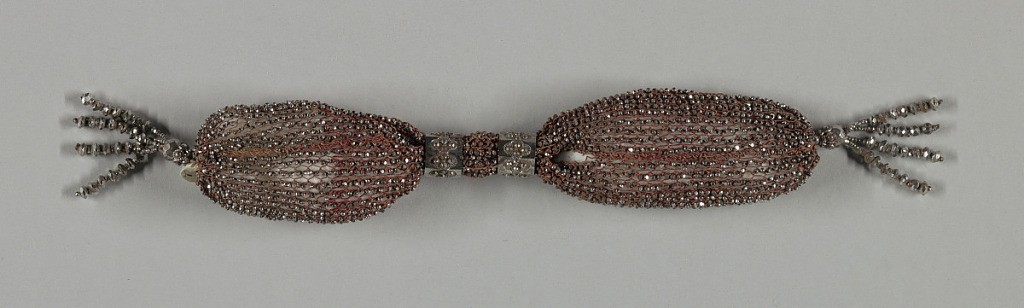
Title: Miser's purse
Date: early 19th century
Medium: silk, metal Technique: crocheted
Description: Crocheted maroon silk evenly ornamented with cut steel beads; opening at side controlled by two octagonal cut steel rings.  Four lined tassels of steel beads at each end.